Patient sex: M
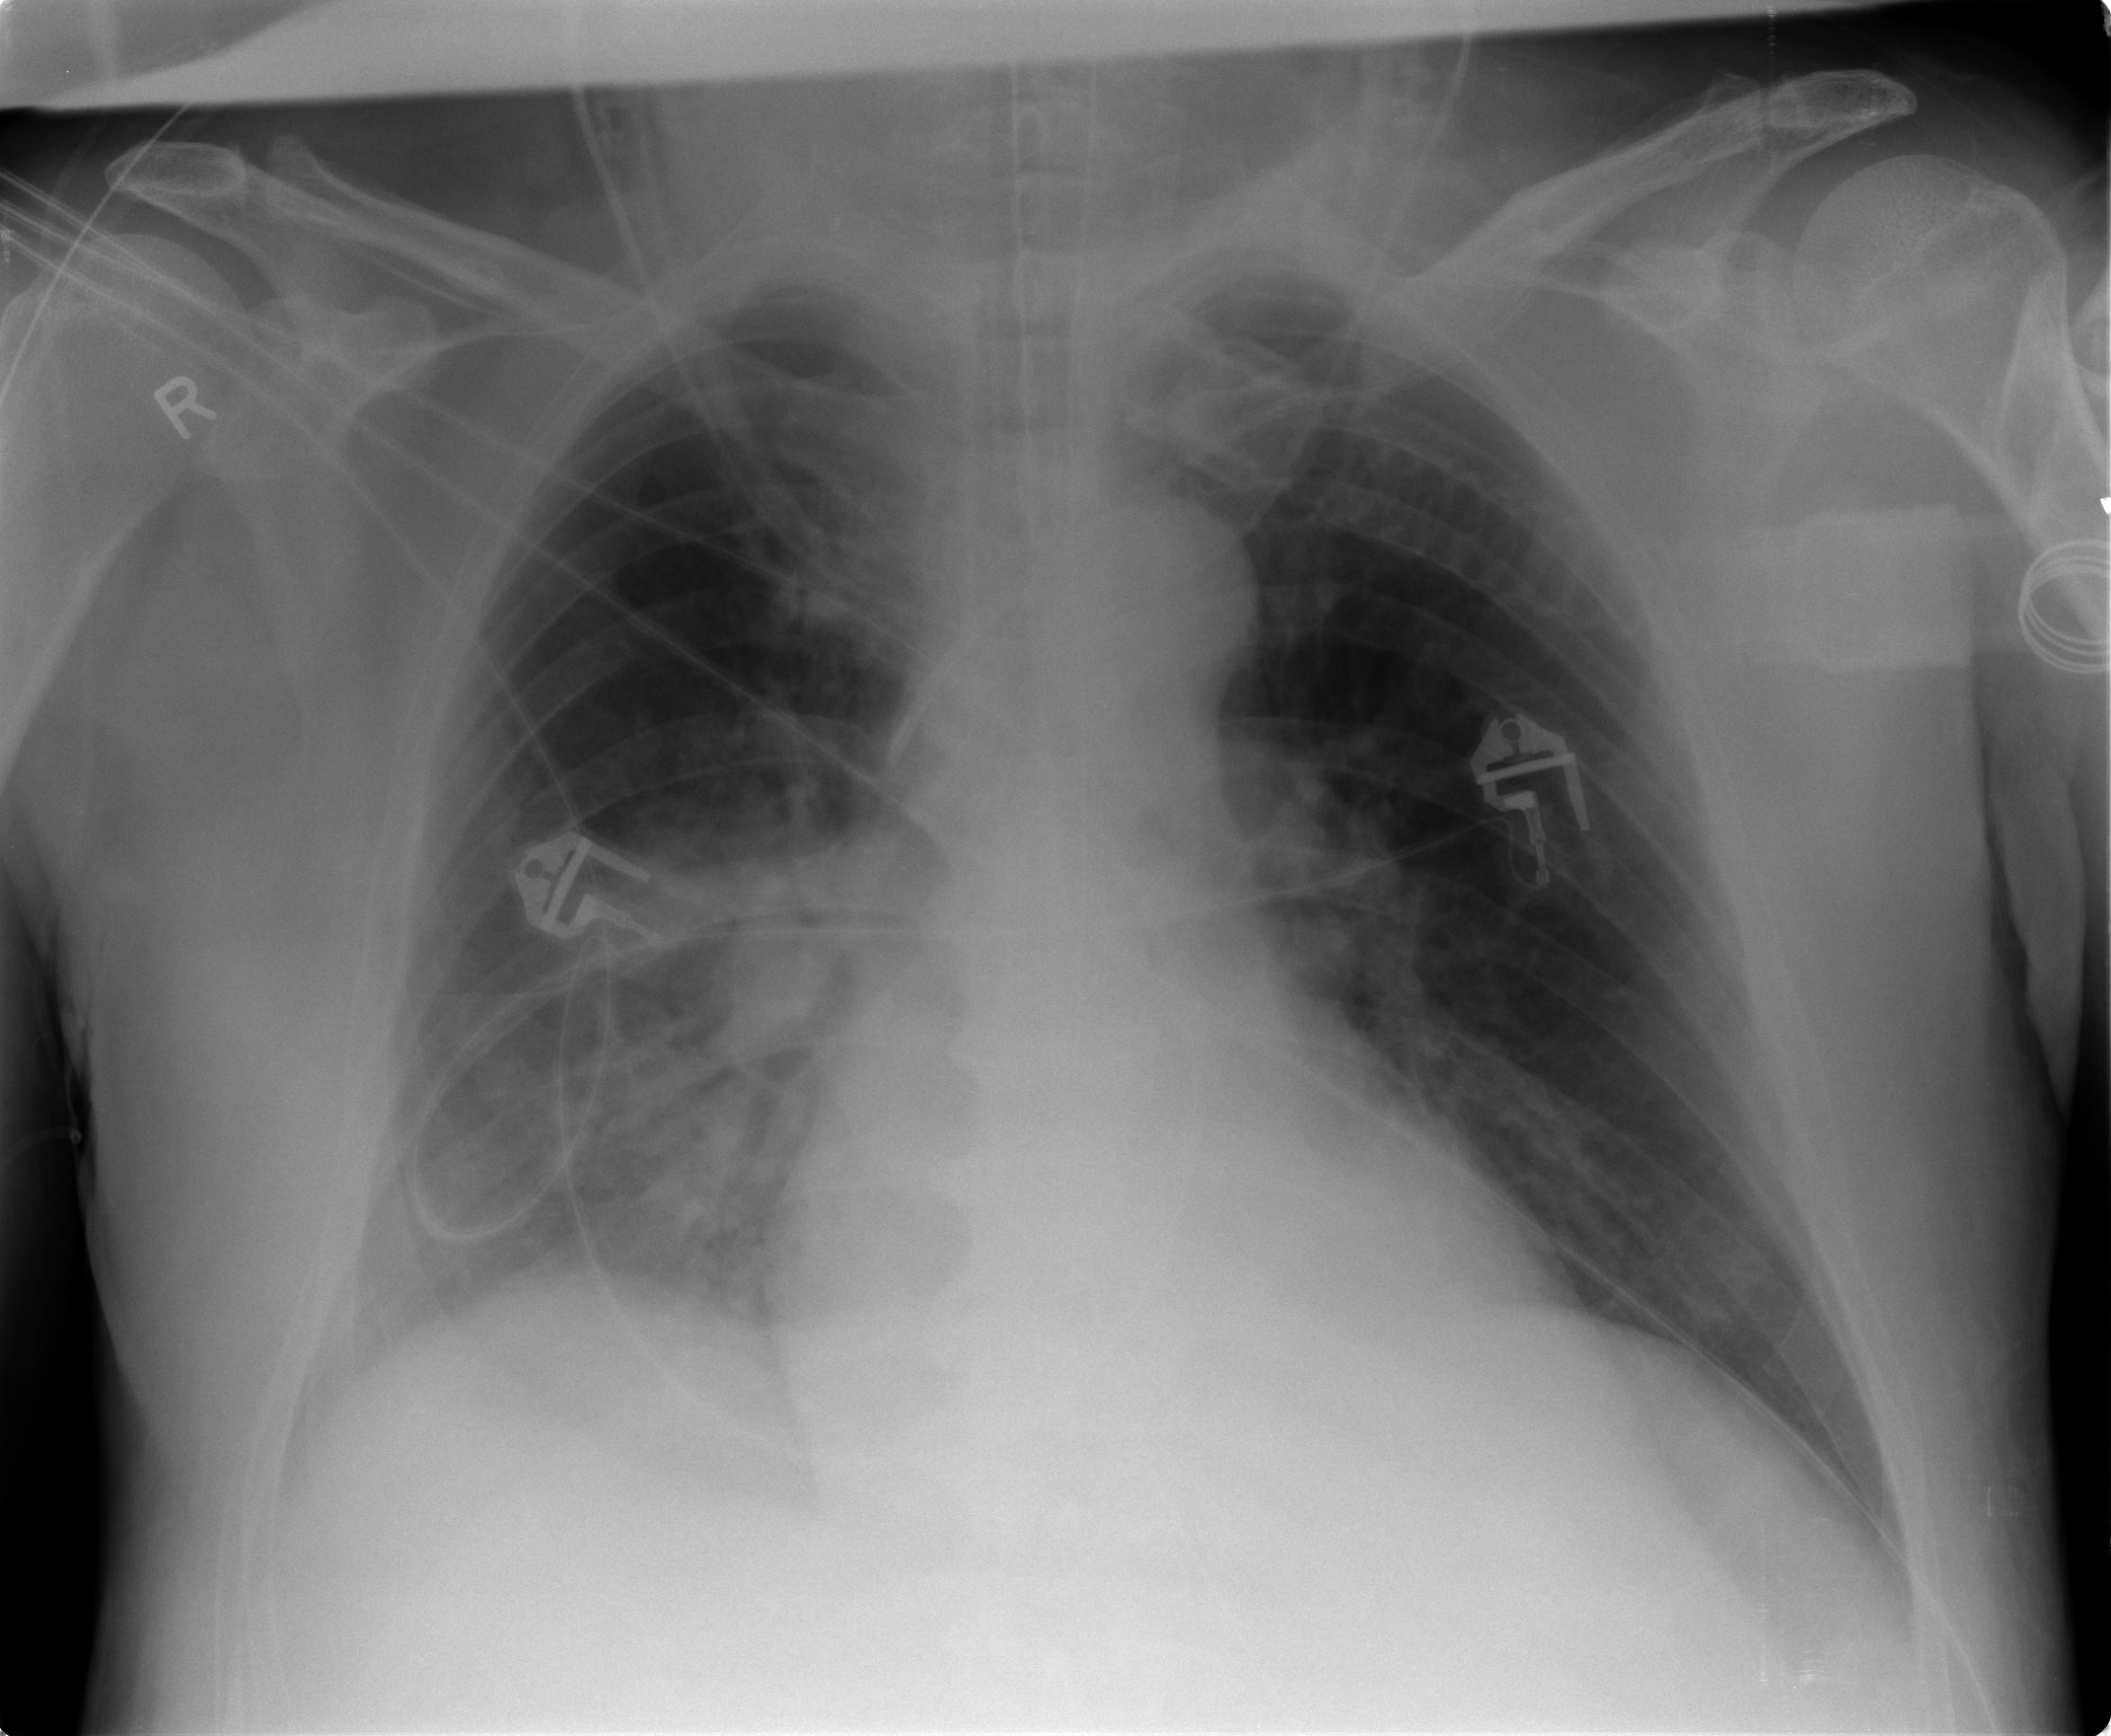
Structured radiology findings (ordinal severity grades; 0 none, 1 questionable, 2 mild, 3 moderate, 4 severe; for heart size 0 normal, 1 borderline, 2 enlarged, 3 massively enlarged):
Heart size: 2
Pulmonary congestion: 0
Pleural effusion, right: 2
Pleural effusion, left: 0
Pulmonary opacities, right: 2
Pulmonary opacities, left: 2
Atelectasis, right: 2
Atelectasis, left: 2